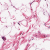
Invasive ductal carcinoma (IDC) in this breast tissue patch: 0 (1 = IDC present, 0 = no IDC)